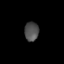
Tissue: lung
Cell type: T cells
Senescence score: 0.1773
Nuclear area (px): 267
Mean DAPI intensity: 78.086